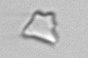
Label: detritus_transparent